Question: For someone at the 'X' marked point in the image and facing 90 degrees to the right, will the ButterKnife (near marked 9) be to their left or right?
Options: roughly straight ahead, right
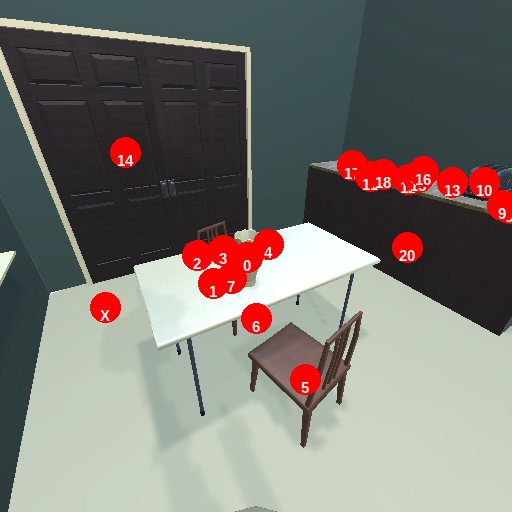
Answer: roughly straight ahead